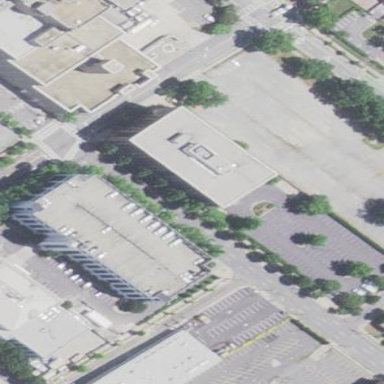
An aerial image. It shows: Multi-storey parking building.